Question: I was following the steps here: <URL>
> Here are the bare bones steps to turning a web app into a native app:
1. Open XCode.
2. Create a new "View-based Application" iPhone project.
3. Move the files for your web app into the Resources folder in XCode, but strip out the cache manifest. (You don't want the manifest screwing things up, since everything is now local.)
4. Create a new instance variable, webView, inside the @interface ViewController header file: IBOutlet UIWebView* webView ; // IBOutlet means it's visible to Interface Builder.
5. and create a property: @property (nonatomic, retain) UIWebView *webView;
Here is what I have thus far (ViewController.h):
'''
#import <UIKit/UIKit.h>
@interface ViewController : UIViewController
IBOutlet UIWebView* webView;
@property (nonatomic, retain) UIWebView *webView;
@end
'''
However on step 4 I am getting two errors in my ViewController header file:

> "cannot declare variable inside @interface or @protocol"and"iboutlet attribute can only be applied to instance variables or
properties"
So what am I doing wrong, or is that website tutorial wrong?
Note: I downloaded the sample project he had for iPhone and it worked, but I am following the tutorial so I can make an iPad version.
I am in XCode 4 and the error shows whether I do iOS 5 or iOS 4.3 doesn't seem to make a difference.
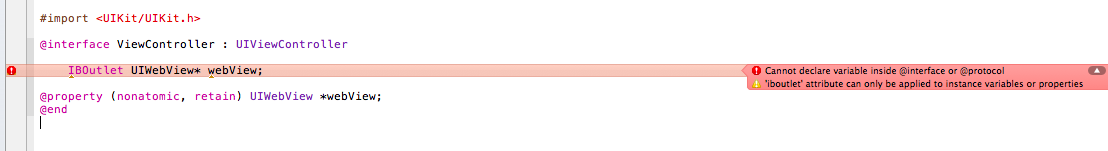
Answer: You're missing a couple of curly braces there:
'''
#import <UIKit/UIKit.h>
@interface ViewController : UIViewController {
UIWebView *webView;
}
@property (nonatomic, retain) IBOutlet UIWebView *webView;
@end
'''